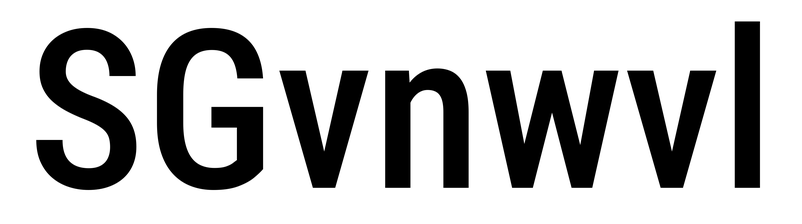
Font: Roboto_Condensed_Medium